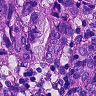
Metastatic tissue present: yes